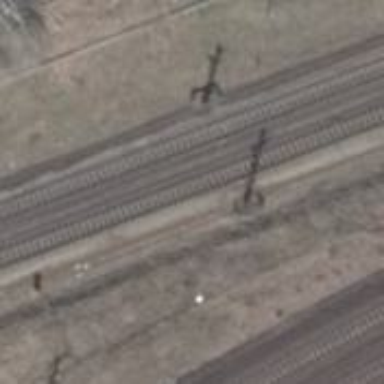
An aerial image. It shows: Contact line indicates electrification.